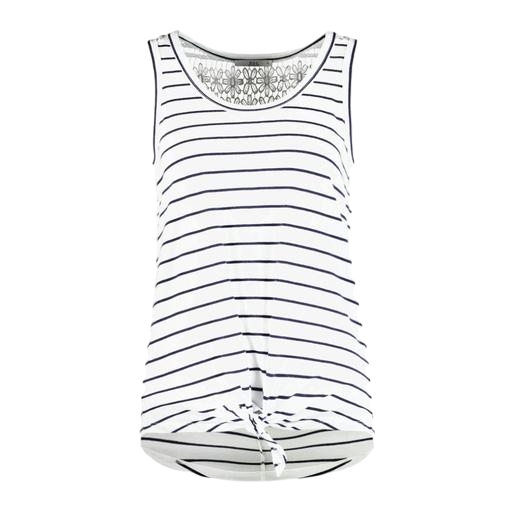
white tie-front tank, white striped tank top, blue and white tank top, white background